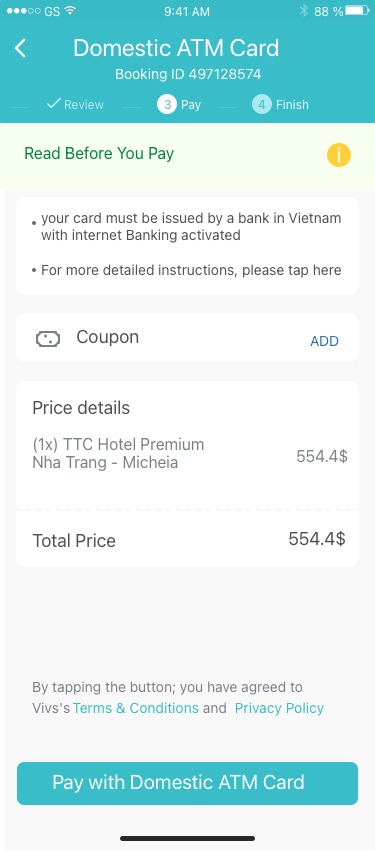
Text in this UI design:
88 %
9:41 AM
GS
Domestic ATM Card
Coupon
ADD
554.4$
Total Price
Price details
554.4$
(1x) TTC Hotel Premium
Nha Trang - Micheia
Terms & Conditions
Privacy Policy
By tapping the button; you have agreed to
Vivs's
and
your card must be issued by a bank in Vietnam
with internet Banking activated
For more detailed instructions, please tap here
Read Before You Pay
Pay with Domestic ATM Card
Booking ID 497128574
Finish
4
Review
Pay
3